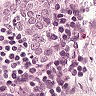
Metastatic tissue present: yes